Interaction volume radius: 5 \u00c5
Interaction volume height: 25 \u00c5
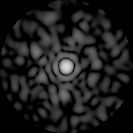
Disorder parameter: 0.8414